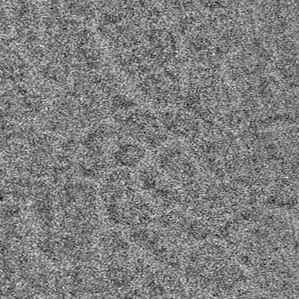
Label: frost